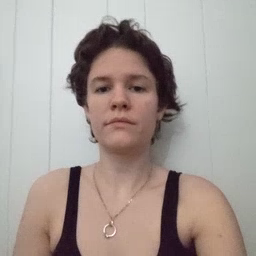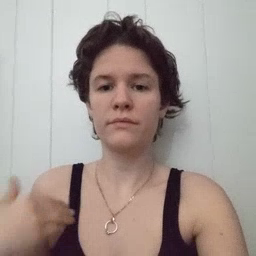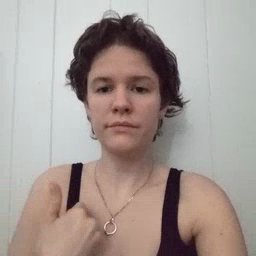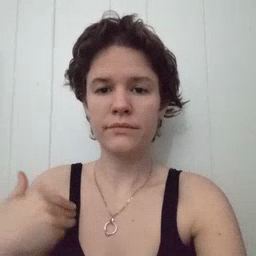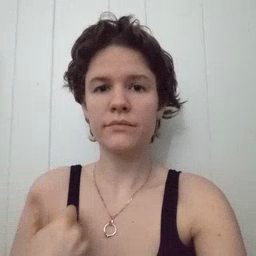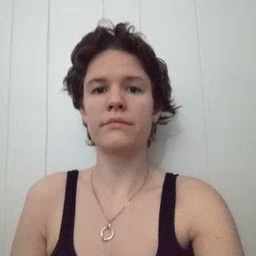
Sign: animal